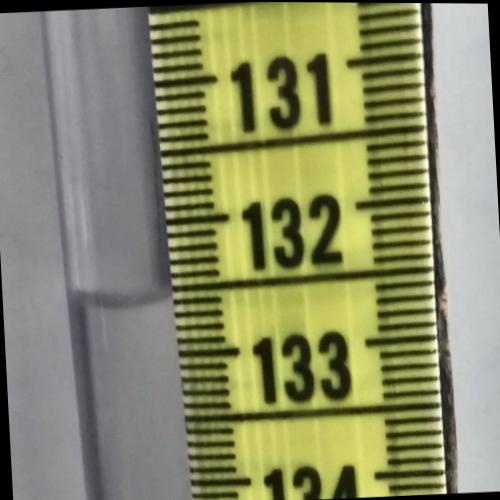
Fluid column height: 132.6 cm